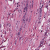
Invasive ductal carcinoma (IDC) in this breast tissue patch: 1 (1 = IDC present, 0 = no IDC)